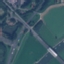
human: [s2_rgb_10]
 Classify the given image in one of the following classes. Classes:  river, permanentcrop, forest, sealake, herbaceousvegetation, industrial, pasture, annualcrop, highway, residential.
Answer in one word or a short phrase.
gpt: Highway